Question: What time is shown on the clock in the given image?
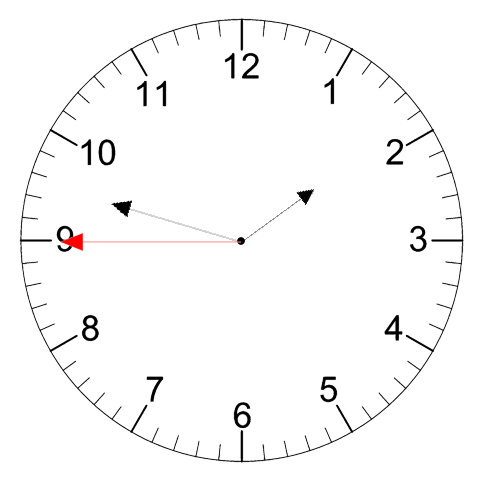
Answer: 01:47:45